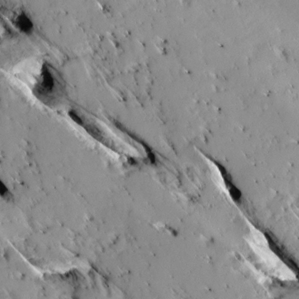
Label: non_frost